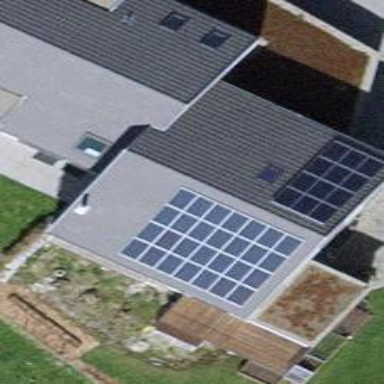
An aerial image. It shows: Solar photovoltaic panel generator.